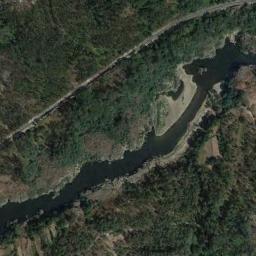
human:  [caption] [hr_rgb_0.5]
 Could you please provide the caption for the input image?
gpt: The deep blue river goes through the forest .

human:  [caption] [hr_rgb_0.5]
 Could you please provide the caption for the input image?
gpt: There are many trees on either side of the river .

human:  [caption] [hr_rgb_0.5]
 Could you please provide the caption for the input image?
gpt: A curvy turquoise river with green forests on both sides .

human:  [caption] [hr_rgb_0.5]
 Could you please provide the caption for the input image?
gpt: The river goes through many trees .

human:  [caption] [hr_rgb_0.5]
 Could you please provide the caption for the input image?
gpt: There are many green trees around the river .